Question: In our app we are displaying Notification Center notifications in alert style.
Displaying notification works fine, as well as we get callback when user interacts with the notification either by clicking on notification or by clicking on Action button.
However, we are interested in getting a callback or event when user clicks on Other button in notification. I have seen MAC OS does this when it displays its updates available dialog.
Refer to this image for clarification about OS X update available alert:

I have searched this over the internet, as well as gone through Notification Center's documentation <URL> as well.
Is there any undocumented API? or some custom mechanism for detecting click on Other (close) button?
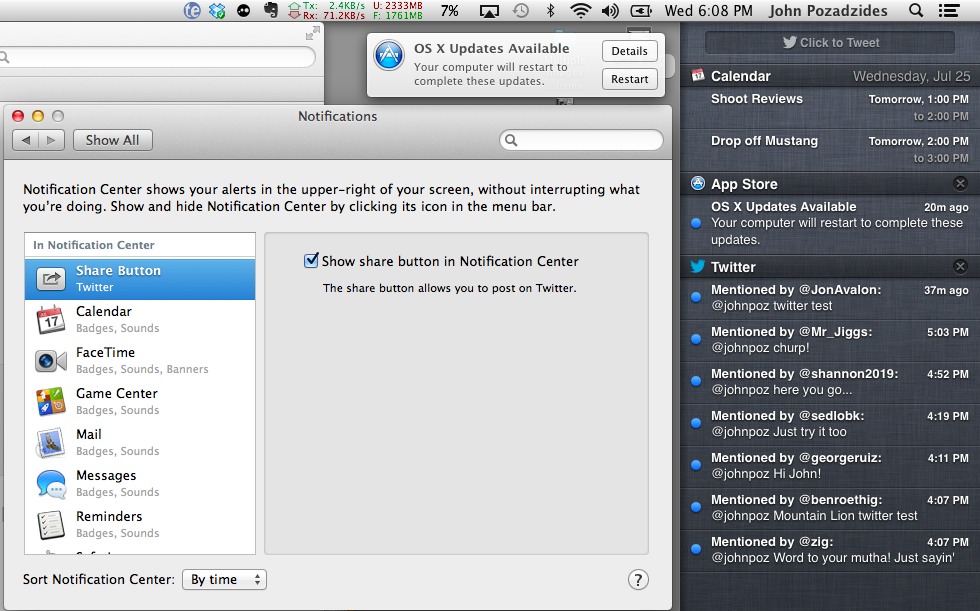
Answer: While the other (close) button is clearly meant to dismiss the notification, regardless of what its custom caption may indicate, there is no elegant way to get notified when the user dismisses the notification by clicking on the close button.
What you could do, however, is to monitor the default user notification center's property: As long as the notification has not yet been dismissed, the array will contain the notification. Once the notification has been dismissed, the array will not contain it anymore.
This could be implemented in a NSUserNotificationCenter delegate method like this:
'''
- (void)userNotificationCenter:(NSUserNotificationCenter *)center didDeliverNotification:(NSUserNotification *)notification
{
dispatch_async(dispatch_get_global_queue(DISPATCH_QUEUE_PRIORITY_DEFAULT, 0),
^{
BOOL notificationStillPresent;
do {
notificationStillPresent = NO;
for (NSUserNotification *nox in [[NSUserNotificationCenter defaultUserNotificationCenter] deliveredNotifications]) {
if ([nox.identifier isEqualToString:notification.identifier]) notificationStillPresent = YES;
}
if (notificationStillPresent) [NSThread sleepForTimeInterval:0.20f];
} while (notificationStillPresent);
dispatch_async(dispatch_get_main_queue(), ^{
[self notificationHandlerForNotification:notification];
});
});
}
'''
This code will check if the notification is still there every 200 milliseconds. Once it is gone, the -notificationHandler: method will be called on the main thread, which is just an arbitrary callback method.
In this custom -notificationHandler: method you could check whether NSUserNotificationCenter's didActivateNotification: delegate method has been called for the notification. If it hasn't, the user most likely clicked on the close button of the notification.
This is not failsafe, though, as the user may also have otherwise dismissed the notification, i.e. without clicking on the close button.